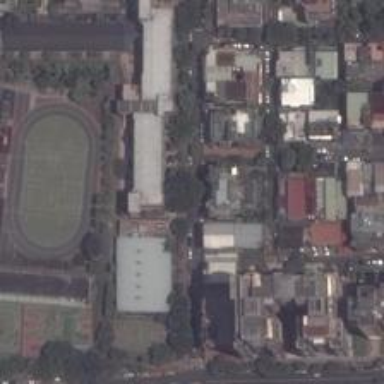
In the block of the roadside, we can see the scattered residential buildings and a totally new playground .